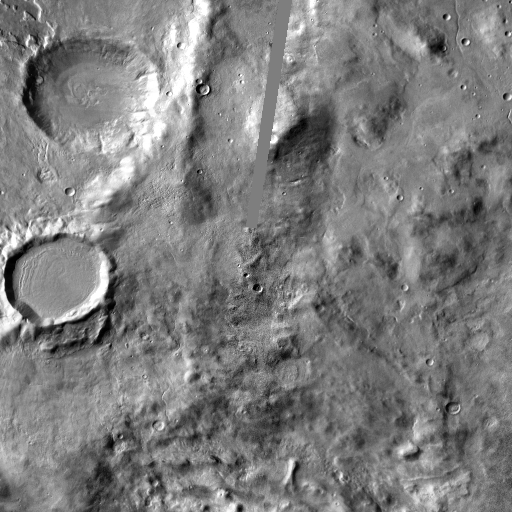
Crater classes present: Background, Other, Layered, Buried